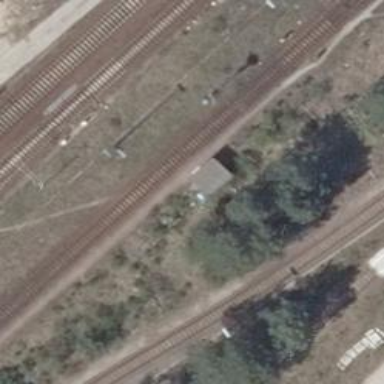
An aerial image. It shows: Hump yard railway.